Interaction volume radius: 10 \u00c5
Interaction volume height: 15 \u00c5
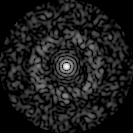
Disorder parameter: 0.8549